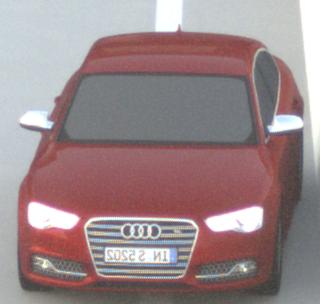
Make: Audi
Model: S5
Detailed model: F5
Model produced from: 2016
Model produced until: 2019
Doors: 2
Color: red
Road condition: dry road
Daytime: sunrise or sunset
Contrast: low contrast